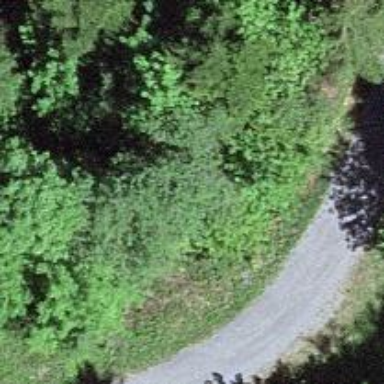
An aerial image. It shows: Culvert tunnel.